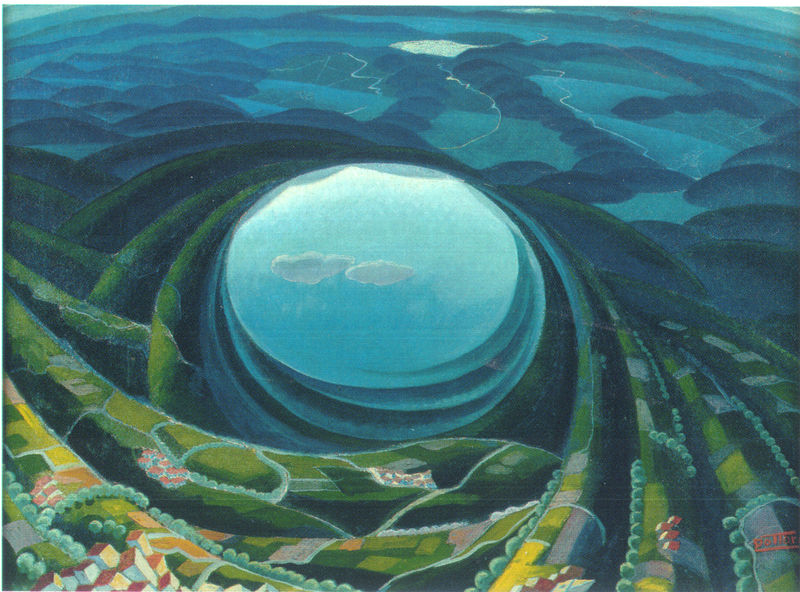
Titel: Primavera umbra, Umbrischer Frühling
Künstler: Gerardo Dottori
Institution: Privatbesitz
Schlagwörter: baum, berg, blau, himmel, weiß, wolken, bäume, fluss, gelb, grün, landschaft, see, stadt, braun, licht, strasse, blick, dach, gras, haus, rot, weg, wiese, wolke, signatur, feld, felder, ferne, häuser, hügel, natur, büsche, wege, wiesen, wald, kreis, rund, ort, abstrakt, berge, gebirge, modern, dorf, dächer, allee, lila, violett, drehen, raps, straßen, wälder, wirbel, loch, strudel, spirale, tunnel, flüsse, stadt*, döfer